Question: I have a GridView with ImageView in each position.
I want to put an animation to feel like each ImageView is a flipcard. But in the verse of each "card", I wanna to show some text information. So, the question is:
How to apply an animation in each ImageView of the Grid to substitute it for a TextView? And to the the reverse, to substitute the TextView for a ImageView?
How to do it (as shown in the example above)? Thanks a lot.

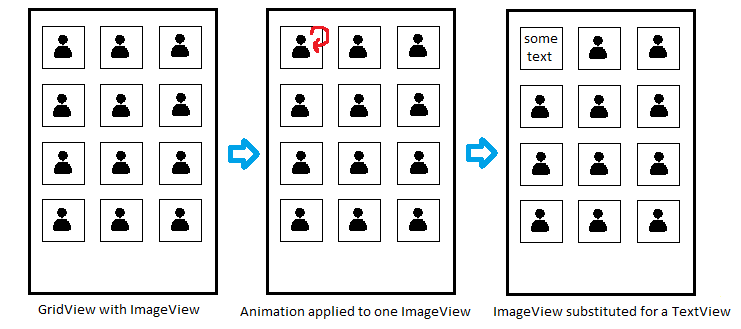
Answer: This library should do the job for you.
<URL>